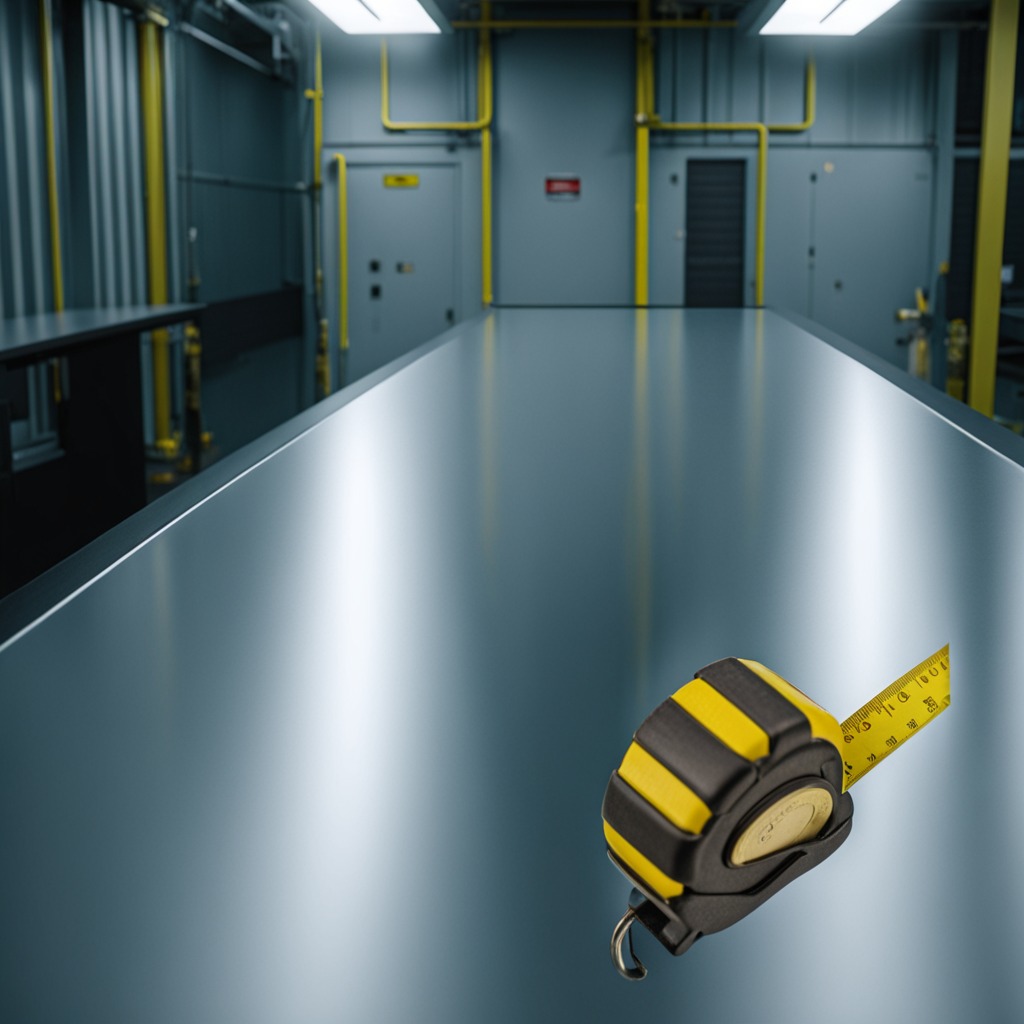
A measuring tape is lying on the high-gloss table in a ship maintenance bay industrial lighting.